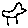
Label: bird